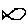
Label: fish